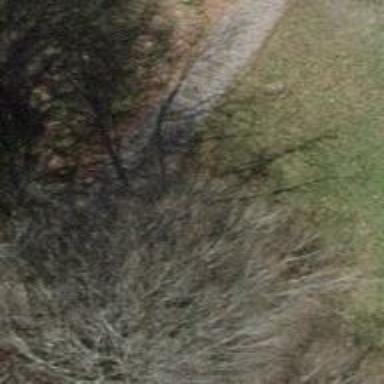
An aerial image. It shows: Dirt path with grade 3 track type.